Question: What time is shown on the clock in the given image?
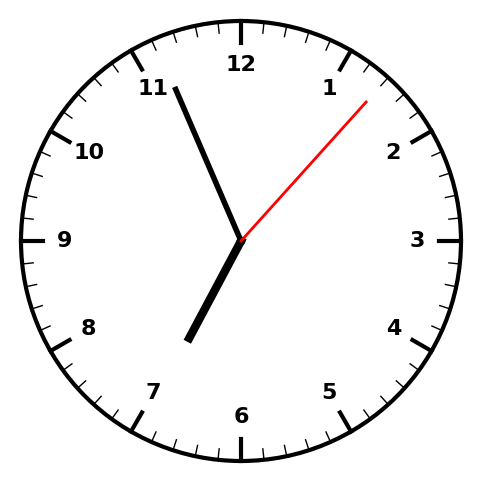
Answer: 06:56:07